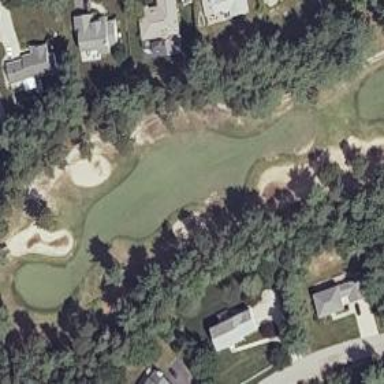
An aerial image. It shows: Golf hole.